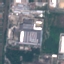
Land use / land cover class: Industrial